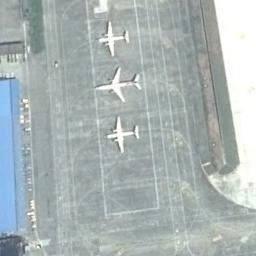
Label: airplane